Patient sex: F
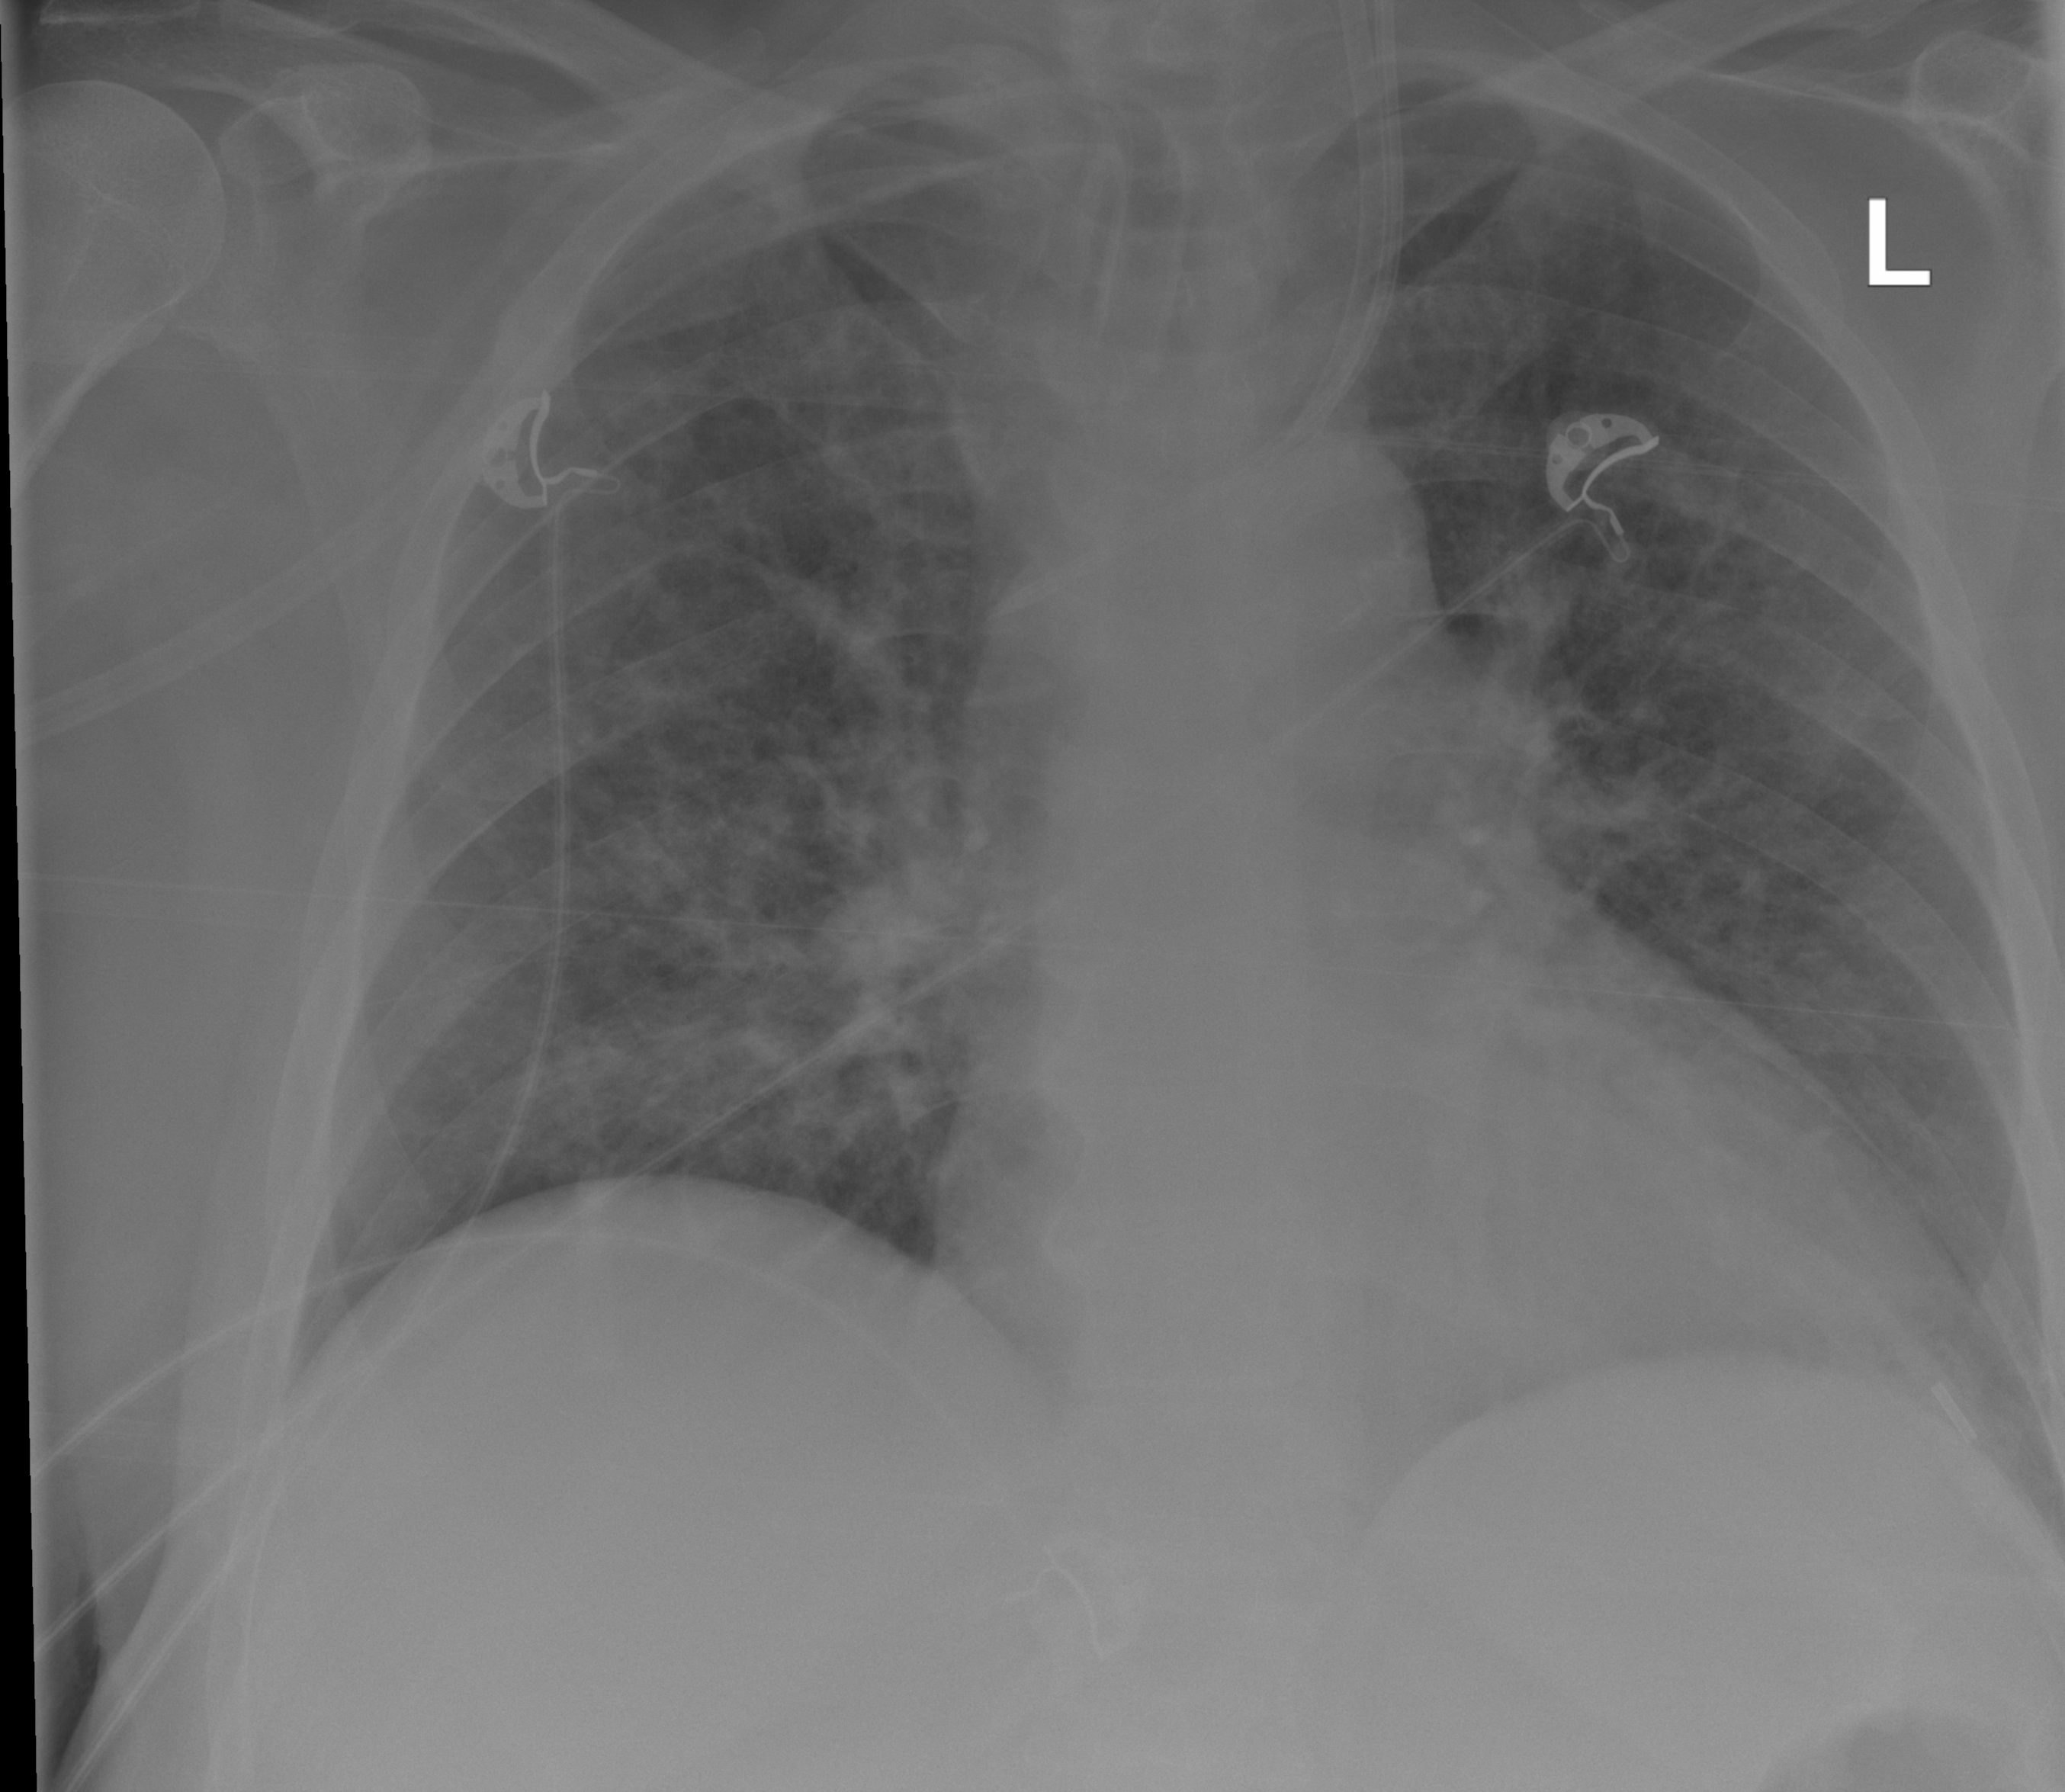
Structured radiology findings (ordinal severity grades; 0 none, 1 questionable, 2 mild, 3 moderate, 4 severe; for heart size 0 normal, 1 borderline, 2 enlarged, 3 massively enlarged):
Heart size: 0
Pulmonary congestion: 2
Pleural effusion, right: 0
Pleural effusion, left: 0
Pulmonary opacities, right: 3
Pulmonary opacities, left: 2
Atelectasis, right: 2
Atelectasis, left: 0